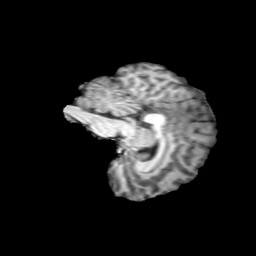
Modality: T1w
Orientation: sagittal
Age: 21
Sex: female
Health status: ill